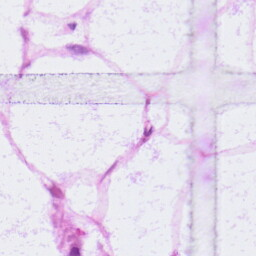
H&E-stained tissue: LymphNode